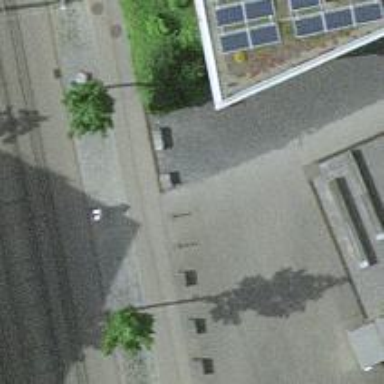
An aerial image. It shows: Bollard.